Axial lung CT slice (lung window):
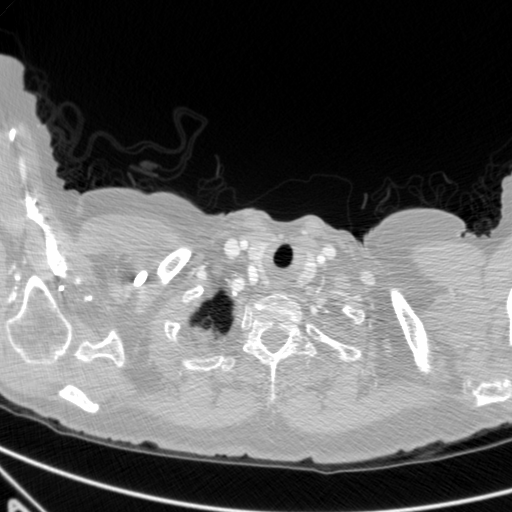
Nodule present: no